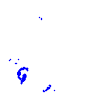
Particle: kaon